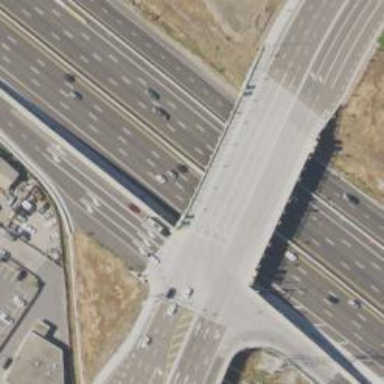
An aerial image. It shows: Bridge on motorway link.